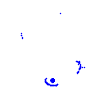
Particle: pion